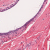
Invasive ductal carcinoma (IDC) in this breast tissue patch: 0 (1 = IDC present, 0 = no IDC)